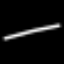
Label: line